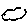
Label: cloud